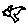
Label: bird